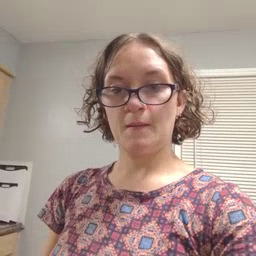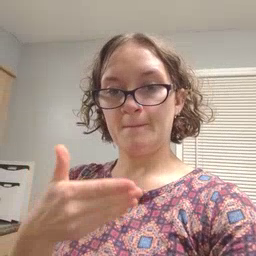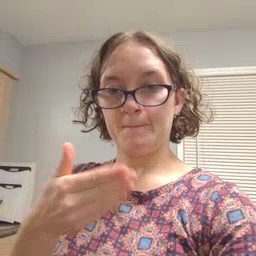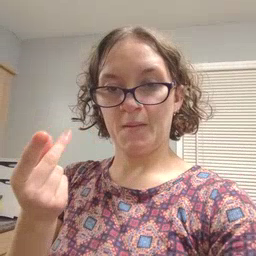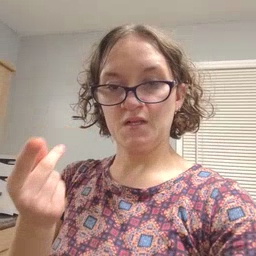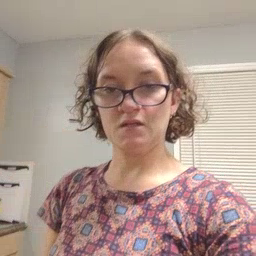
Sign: puppy